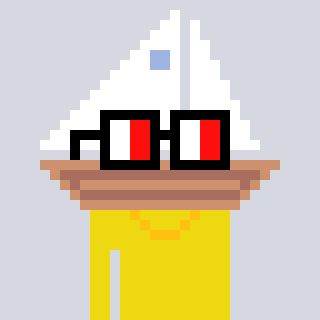
a pixel art character with square glasses with black frames and red eyes, a sailboat-shaped head and a yellow-colored body on a cool background